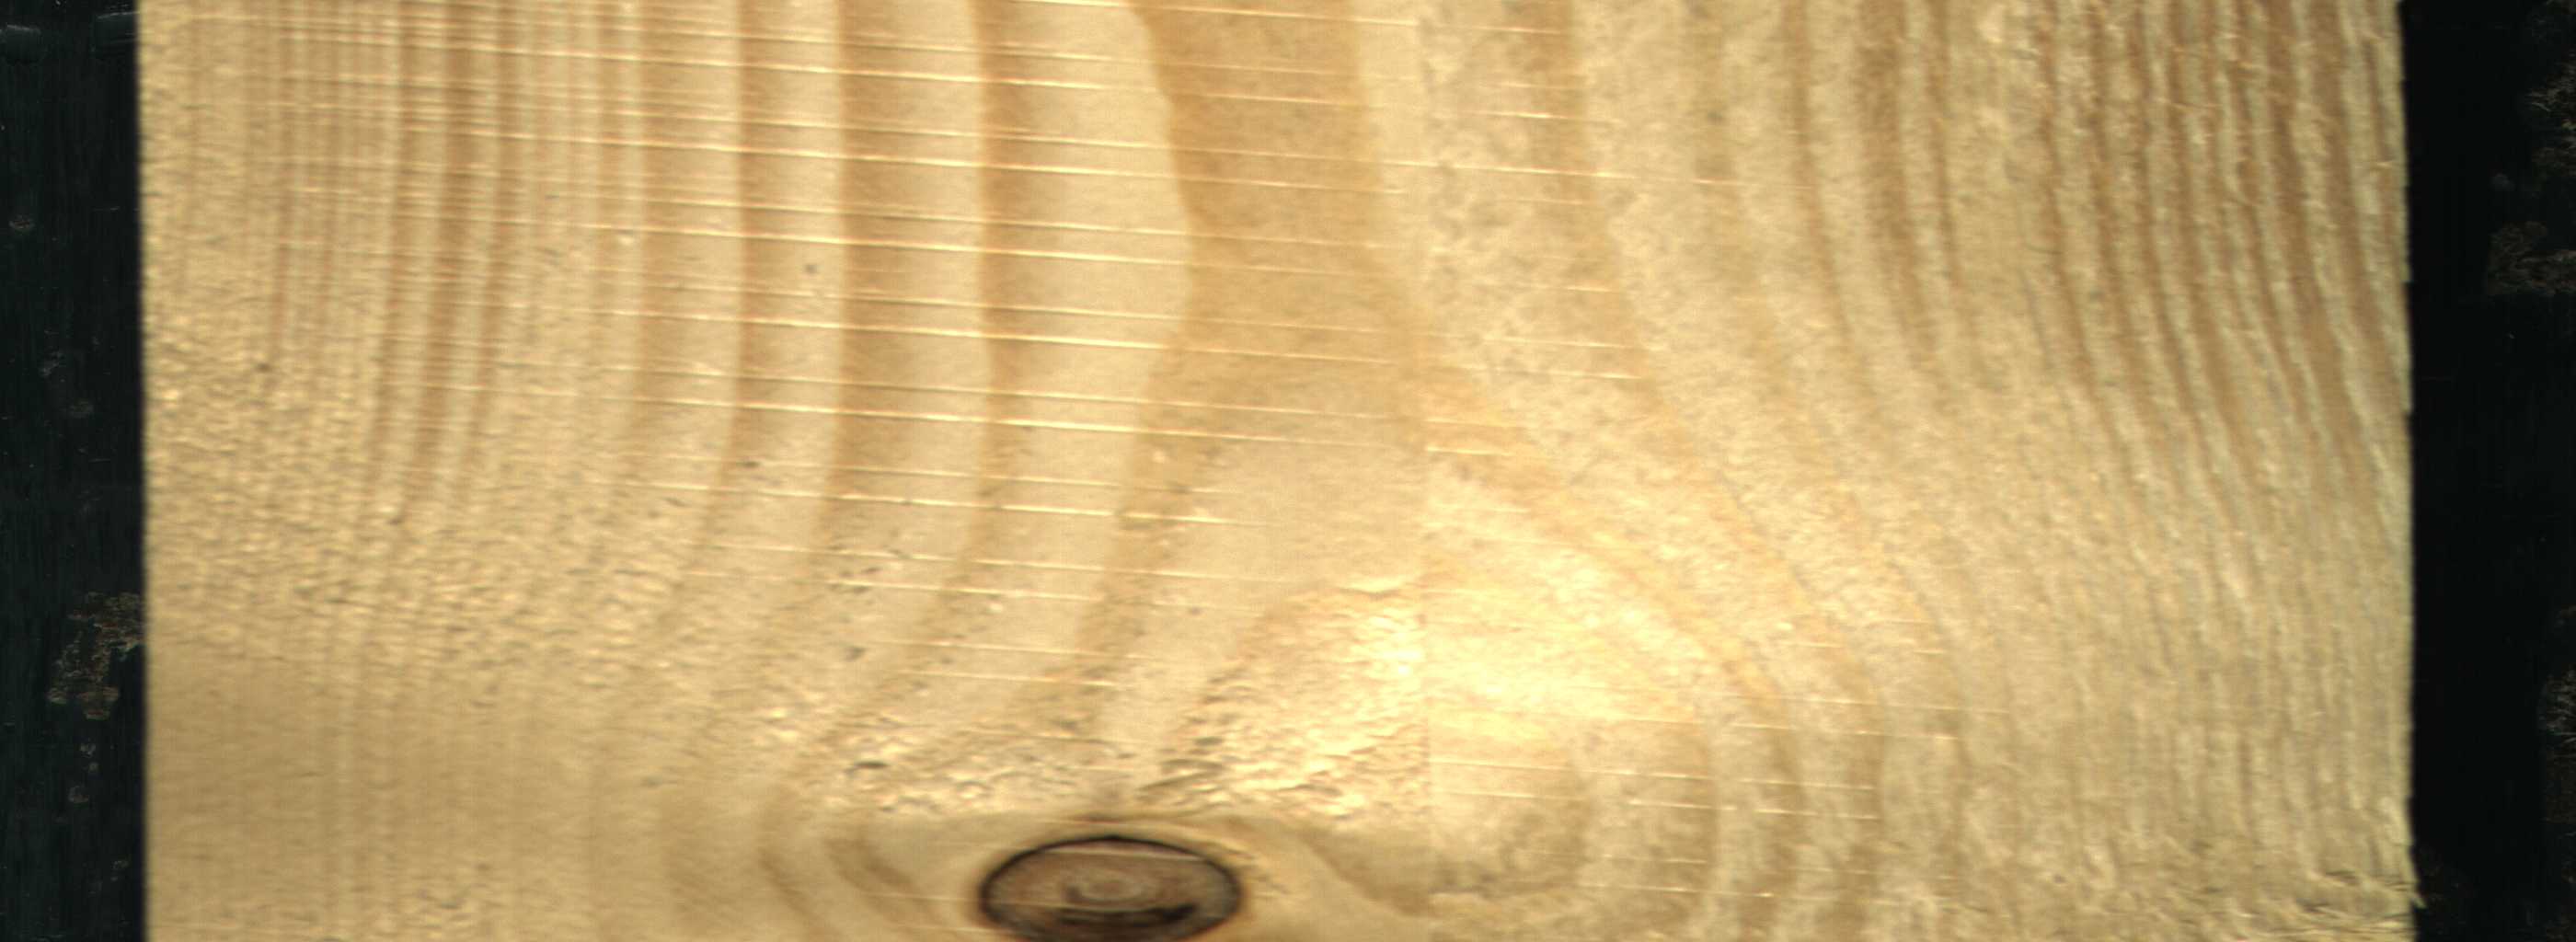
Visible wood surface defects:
Dead_Knot